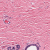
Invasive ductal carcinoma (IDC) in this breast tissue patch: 0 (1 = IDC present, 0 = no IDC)